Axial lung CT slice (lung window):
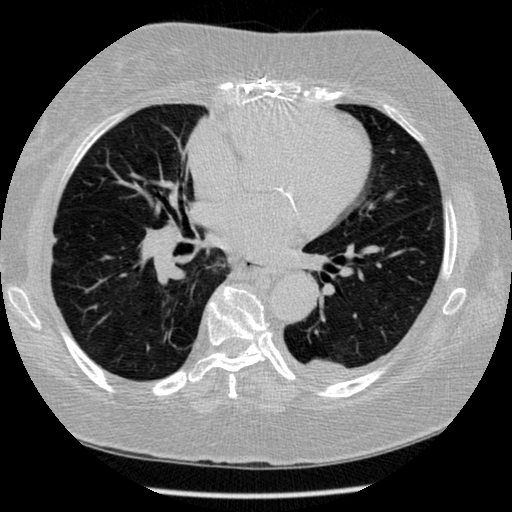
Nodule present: no